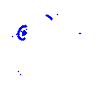
Particle: electron